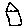
Label: house